Brain MRI, modality: ceT1
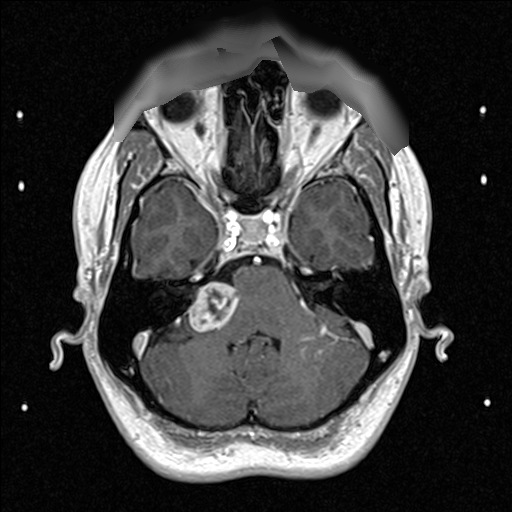